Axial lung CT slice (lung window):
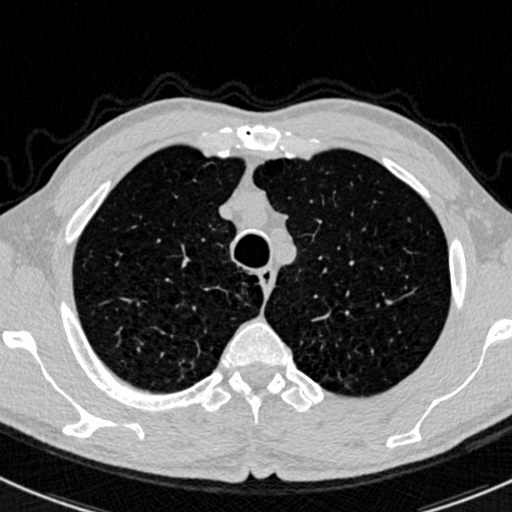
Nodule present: no